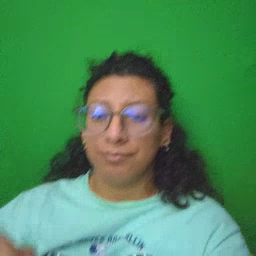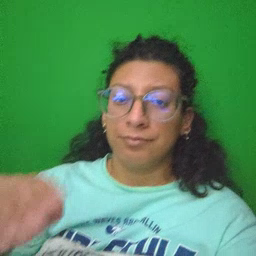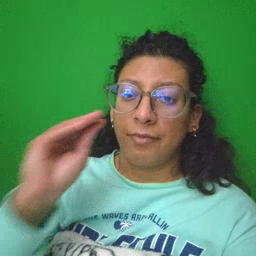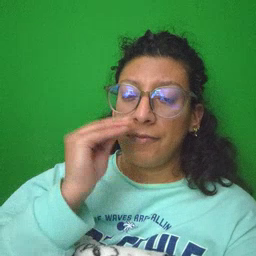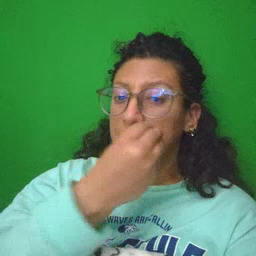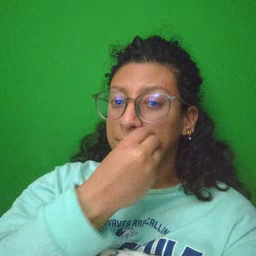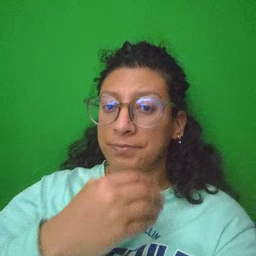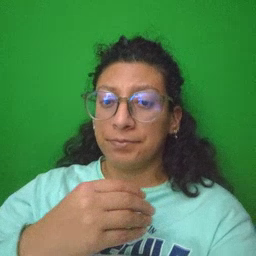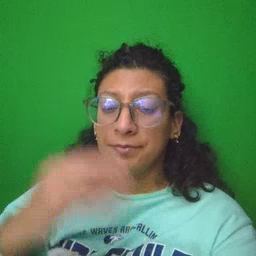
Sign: flower